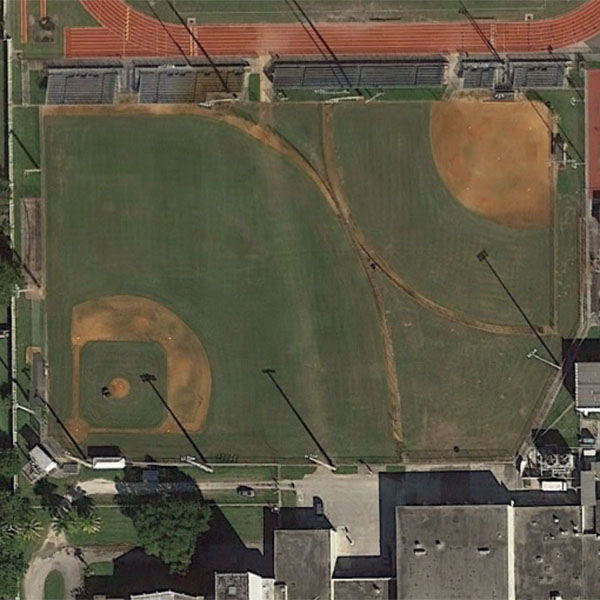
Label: BaseballField